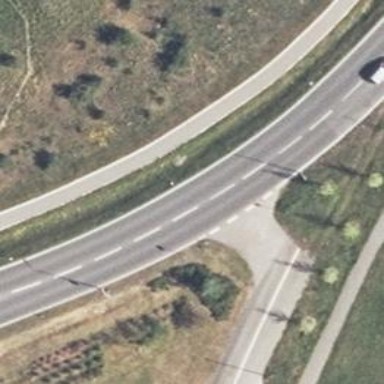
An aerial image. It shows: Asphalt road classified as primary highway.